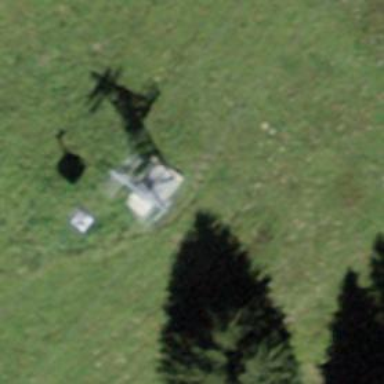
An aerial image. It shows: Pylon used for aerialway.